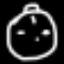
Label: clock